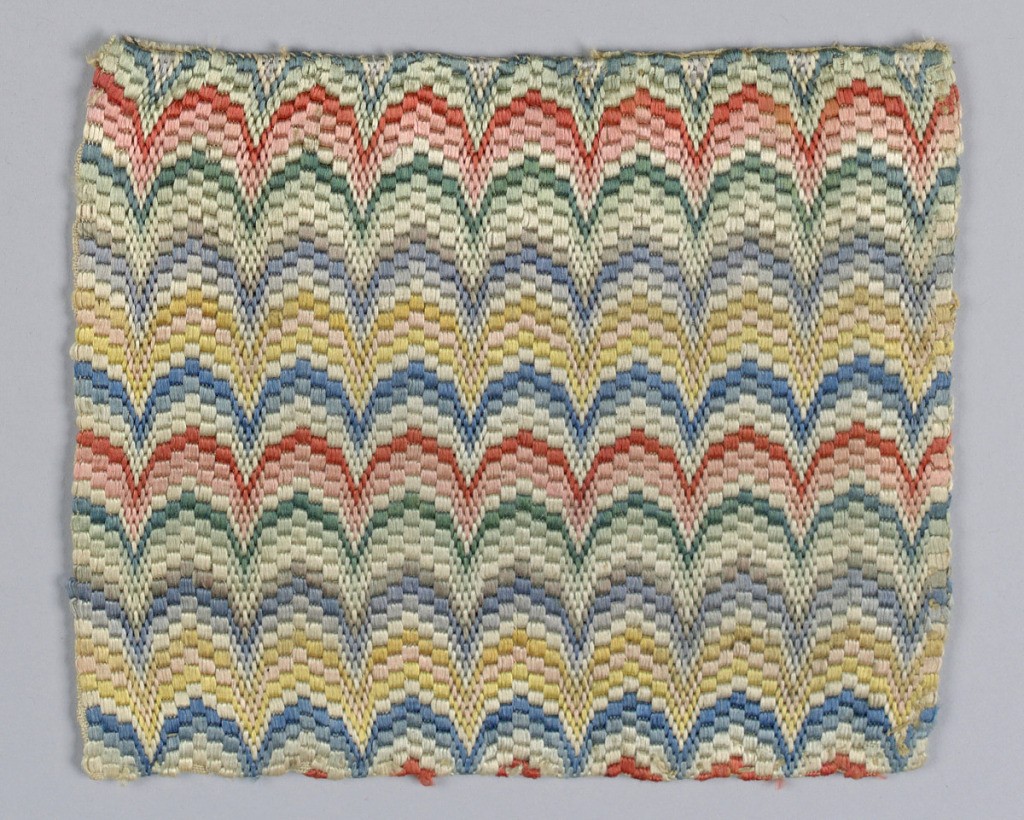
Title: Textile
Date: early 19th century
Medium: cotton, silk Technique: counted stitch embroidery
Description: Cotton mesh solidly embroidered in multicolored silk. Scallop design in flame stitch.